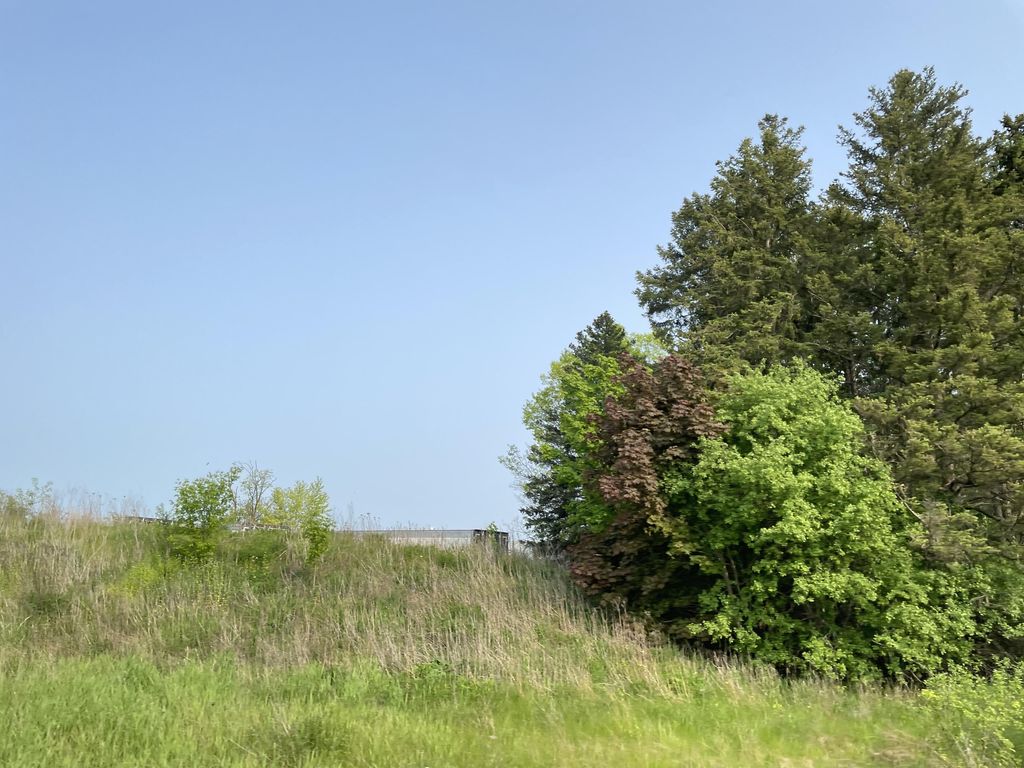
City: kitchener-waterloo